Interaction volume radius: 5 \u00c5
Interaction volume height: 10 \u00c5
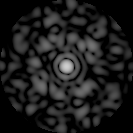
Disorder parameter: 0.8824